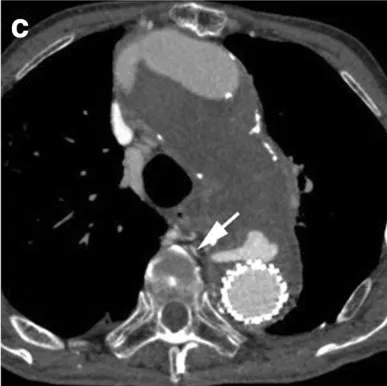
C and d. CT showed a type 2 endoleak via the bronchial artery (arrows).
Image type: radiology (ct)